Question: I'm looking for the most efficient way to identify/extract data points that fall outside the CI shade in a correlation plot like this one:
'''
ggplot(df,aes(x,y))+geom_point()+
stat_smooth(method = "lm", formula = y~poly(x, 2), size = 1, se = T, level = 0.99)
'''

I would like to be able to save a new variable which marks the data points that fall outside as follows:
'''
x y group
1: 0.0 0.00 1
2: 0.5 0.40 1
3: 0.9 0.70 1
4: 1.0 1.30 1
5: 2.0 6.60 0
6: 3.0 3.10 1
7: 4.0 4.40 1
8: 5.0 5.90 1
9: 6.0 6.05 1
10: 7.0 7.60 1
11: 8.0 8.00 1
12: 9.0 2.90 0
13: 10.0 13.80 1
14: 11.0 13.40 1
15: 12.0 14.90 1
'''
'''
df <- data.table("x"=c(0,0.5,0.9,1,2,3,4,5,6,7,8,9,10,11,12),
"y"=c(0,0.4,0.7,1.3,6.6,3.1,4.4,5.9,6.05,7.6,8,2.9,13.8,13.4,14.9))
'''
'''
df2 <- data.table("x"=c(0,0.5,0.9,1,2,3,4,5,6,7,8,9,10,11,12),
"y"=c(0,0.4,0.7,1.3,6.6,3.1,4.4,5.9,6.05,7.6,8,2.9,13.8,13.4,14.9),
"group" = c(1,1,1,1,0,1,1,1,1,1,1,0,1,1,1))
'''
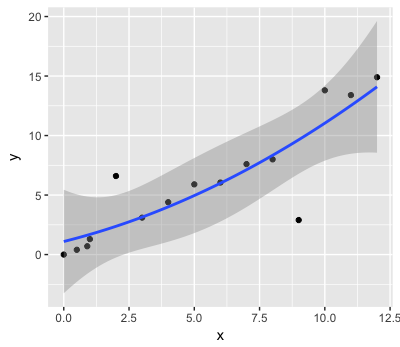
Answer: Not sure how you can do this using ggplot. But you can also rerun the 'lm' regression and deduce the points outside the confidence interval from there.
'''
df$group=rep(1,nrow(df))
lm1=lm(y~poly(x,2),df)
p1=predict(lm1,interval="confidence",level=0.99)
df$group[df$y<p1[,2] | df$y>p1[,3]]=0
'''